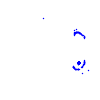
Particle: kaon